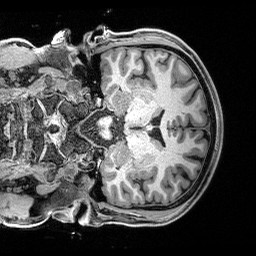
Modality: T1w
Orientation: coronal
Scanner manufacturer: siemens
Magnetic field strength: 3 T
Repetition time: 2.4 s
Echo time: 0.00122 s